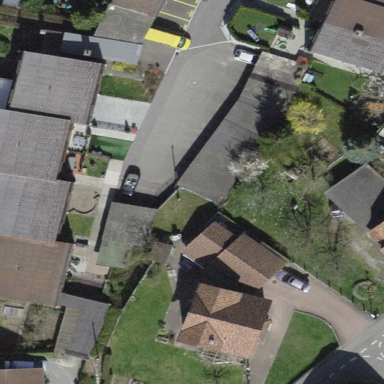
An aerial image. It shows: Garage building.